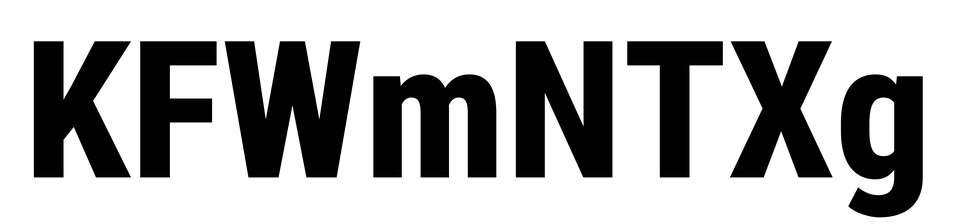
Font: Roboto_Condensed_ExtraBold